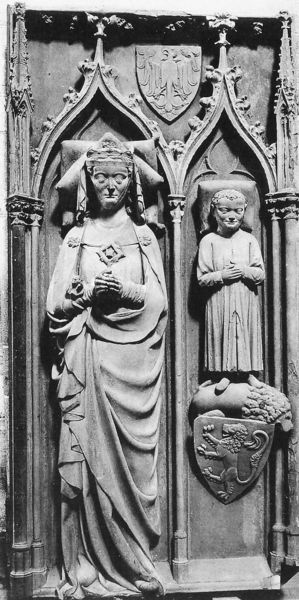
Titel: Grabmal für Königin Anna von Hohenberg und ihren Sohn Karl
Standort: Basel, Münster (EU - CH)
Schlagwörter: adler, gott, kopf, mann, umhang, ausschnitt, frau, schmuck, säule, säulen, haube, ornament, wand, architektur, falten, faru, stein, tod, tot, hände, kirche, gewand, kind, gotik, krone, skulptur, bogen, pilaster, figuren, kissen, detail, deutsch, tor, zinnen, nische, schild, türme, nonne, beten, gebet, wappen, sarg, gotisch, spitzbogen, grab, jesus, mittelalter, königin, löwe, heilige, maria, skultptur, heinrich, köwe